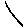
Label: line